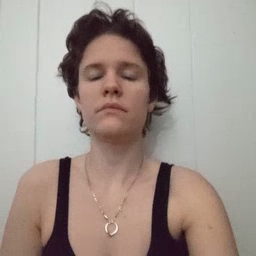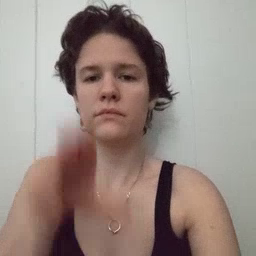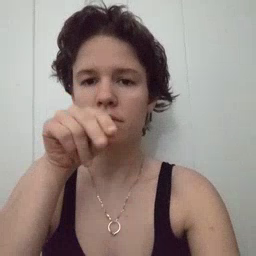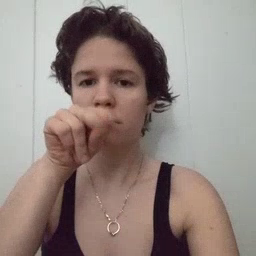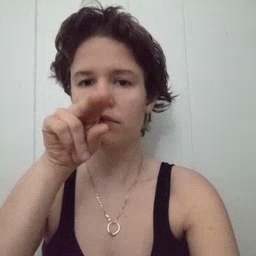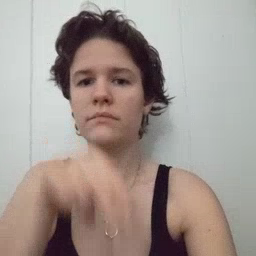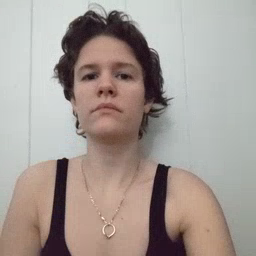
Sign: duck